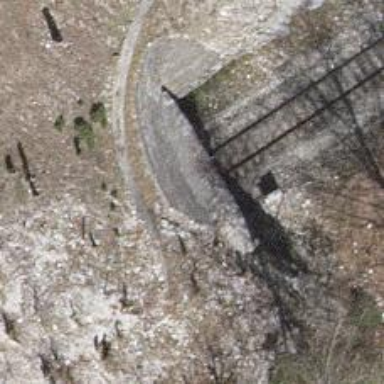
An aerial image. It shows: Single-track electrified railway with contact line.